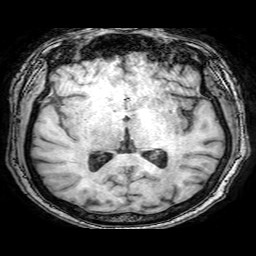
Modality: T1w
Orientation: coronal
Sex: male
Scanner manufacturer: philips
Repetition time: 0.008156 s
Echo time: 0.00376 s